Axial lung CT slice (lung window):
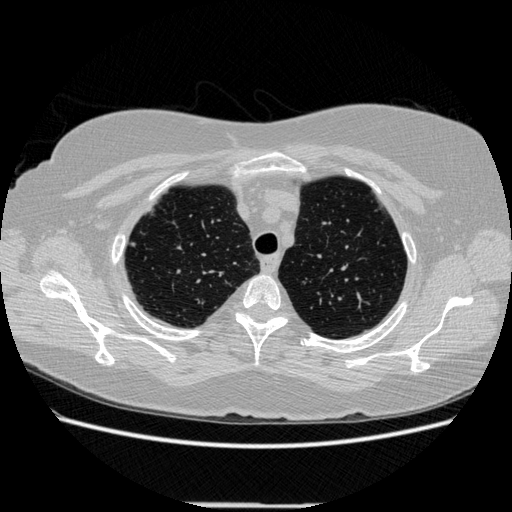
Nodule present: yes
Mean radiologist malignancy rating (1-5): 2.5